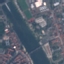
Land use / land cover class: River